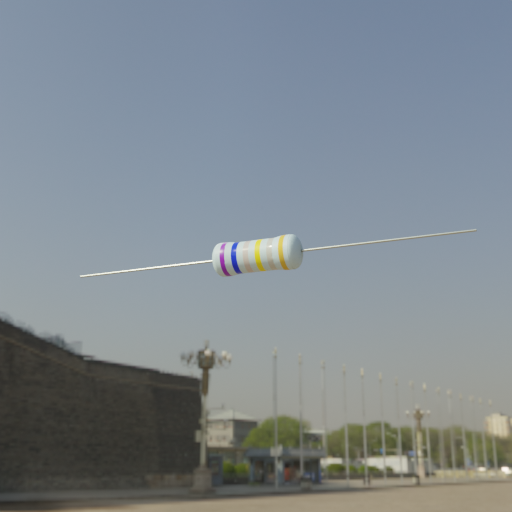
Resistor colour bands (in order): violet, blue, silver, yellow, silver, gold